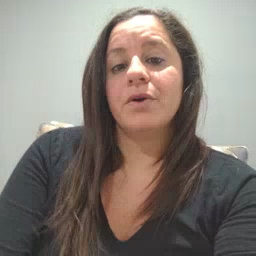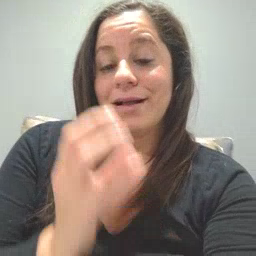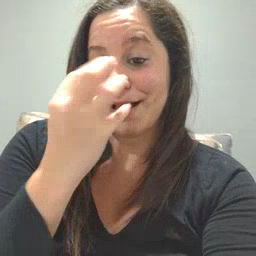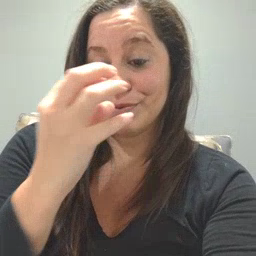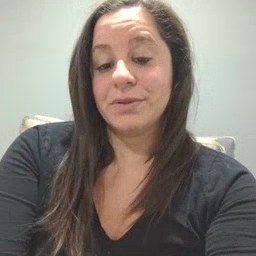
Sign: clown